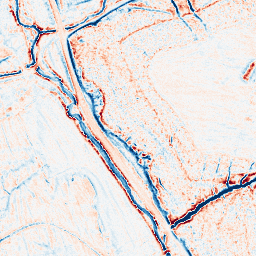
Category: edge_preserving
Decomposition family: anisotropic_diffusion
Decomposition parameters: iterations: 10
kappa: 50
gamma: 0.2
Upsampling method: bspline
Upsampling parameters: scale: 8
Upsampling scale: 8